Field crop: tomato
Growth stage: 1
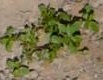
Species: portulaca